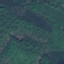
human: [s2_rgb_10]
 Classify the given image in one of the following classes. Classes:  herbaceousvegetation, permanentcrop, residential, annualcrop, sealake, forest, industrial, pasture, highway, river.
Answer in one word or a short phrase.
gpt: Forest